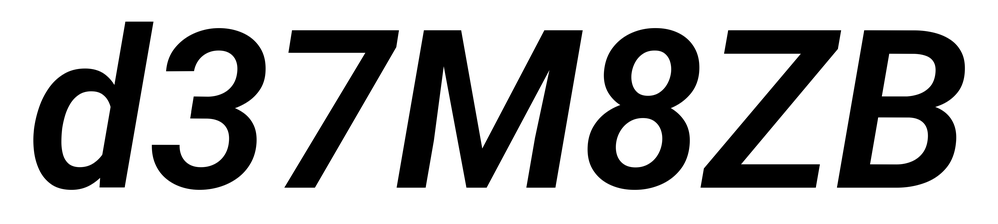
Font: Roboto-Italic_SemiBold_Italic